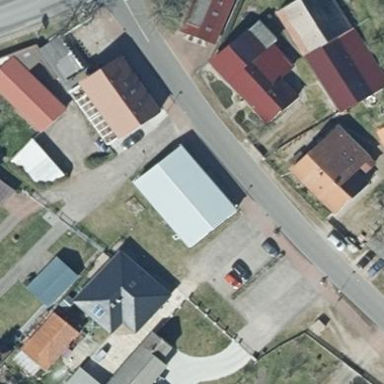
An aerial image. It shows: Building with gabled roof oriented along its length.